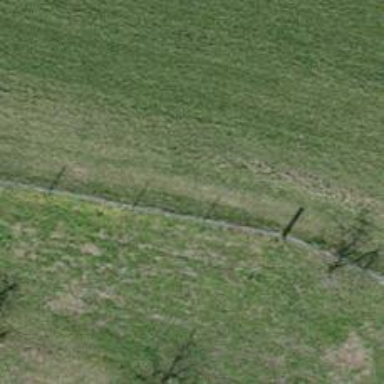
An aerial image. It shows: Grass track with grade5 tracktype.